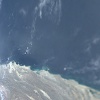
Label: water